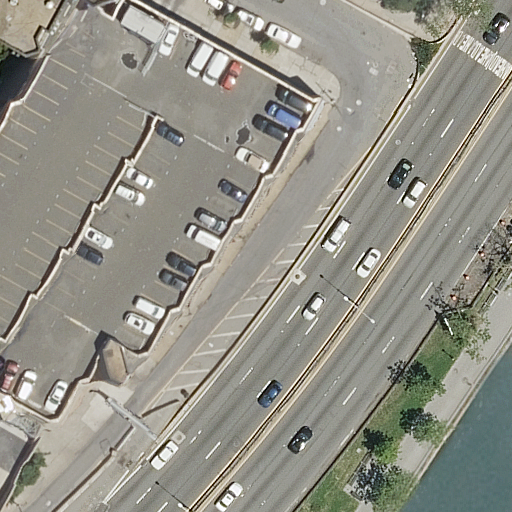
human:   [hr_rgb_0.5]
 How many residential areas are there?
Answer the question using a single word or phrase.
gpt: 1

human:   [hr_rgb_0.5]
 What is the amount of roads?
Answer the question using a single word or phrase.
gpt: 11

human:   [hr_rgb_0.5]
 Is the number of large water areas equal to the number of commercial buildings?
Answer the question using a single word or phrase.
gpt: yes

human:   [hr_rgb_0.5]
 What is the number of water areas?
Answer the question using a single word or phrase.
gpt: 1

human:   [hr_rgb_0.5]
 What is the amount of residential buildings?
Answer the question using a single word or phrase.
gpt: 1

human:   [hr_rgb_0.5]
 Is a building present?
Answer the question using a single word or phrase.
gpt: yes

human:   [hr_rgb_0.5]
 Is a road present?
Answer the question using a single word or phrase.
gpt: yes

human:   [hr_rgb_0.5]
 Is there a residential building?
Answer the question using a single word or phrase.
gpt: yes

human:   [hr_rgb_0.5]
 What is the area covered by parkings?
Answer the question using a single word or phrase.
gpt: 26m2

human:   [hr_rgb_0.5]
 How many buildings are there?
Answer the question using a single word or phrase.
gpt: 2

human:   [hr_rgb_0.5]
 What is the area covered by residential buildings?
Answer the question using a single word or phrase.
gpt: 145m2

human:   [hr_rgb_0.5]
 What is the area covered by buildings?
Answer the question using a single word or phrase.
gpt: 172m2

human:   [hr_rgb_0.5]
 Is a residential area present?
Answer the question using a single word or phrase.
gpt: yes

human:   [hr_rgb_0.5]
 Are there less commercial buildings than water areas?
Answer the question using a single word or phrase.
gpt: yes

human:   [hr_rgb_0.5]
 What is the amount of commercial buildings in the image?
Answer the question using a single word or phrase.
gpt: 0

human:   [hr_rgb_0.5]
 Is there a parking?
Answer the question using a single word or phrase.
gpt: yes

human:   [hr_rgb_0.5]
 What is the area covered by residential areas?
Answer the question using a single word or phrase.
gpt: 8560m2

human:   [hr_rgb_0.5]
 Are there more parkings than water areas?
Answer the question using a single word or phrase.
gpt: no

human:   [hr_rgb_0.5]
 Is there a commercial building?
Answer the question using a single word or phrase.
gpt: no

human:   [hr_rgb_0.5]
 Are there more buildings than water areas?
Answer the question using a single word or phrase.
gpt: yes

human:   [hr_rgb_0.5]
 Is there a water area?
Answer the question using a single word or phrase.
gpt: yes

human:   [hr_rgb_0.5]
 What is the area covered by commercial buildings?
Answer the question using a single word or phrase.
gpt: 0m2

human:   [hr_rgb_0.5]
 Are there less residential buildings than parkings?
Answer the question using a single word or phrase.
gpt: no

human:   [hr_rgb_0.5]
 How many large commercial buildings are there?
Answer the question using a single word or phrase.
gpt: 0

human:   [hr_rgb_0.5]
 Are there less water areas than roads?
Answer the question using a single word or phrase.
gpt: yes

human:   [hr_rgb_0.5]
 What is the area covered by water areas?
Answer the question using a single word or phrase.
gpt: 370m2

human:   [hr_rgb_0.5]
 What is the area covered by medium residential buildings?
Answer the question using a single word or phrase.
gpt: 145m2

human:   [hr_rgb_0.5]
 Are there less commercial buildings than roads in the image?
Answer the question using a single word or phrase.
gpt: yes

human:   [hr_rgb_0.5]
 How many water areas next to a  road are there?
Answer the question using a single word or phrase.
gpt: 1

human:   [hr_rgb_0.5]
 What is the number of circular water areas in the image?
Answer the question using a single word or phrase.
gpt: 0

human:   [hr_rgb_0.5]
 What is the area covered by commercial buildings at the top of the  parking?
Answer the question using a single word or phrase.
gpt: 0m2

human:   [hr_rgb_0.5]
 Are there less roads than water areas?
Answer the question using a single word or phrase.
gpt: no

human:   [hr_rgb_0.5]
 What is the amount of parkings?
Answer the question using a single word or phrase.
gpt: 1

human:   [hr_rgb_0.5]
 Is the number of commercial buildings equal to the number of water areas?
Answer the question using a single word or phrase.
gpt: no

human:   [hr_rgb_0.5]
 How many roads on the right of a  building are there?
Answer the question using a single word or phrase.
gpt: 9

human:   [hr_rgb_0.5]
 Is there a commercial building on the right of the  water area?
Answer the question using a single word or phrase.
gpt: no

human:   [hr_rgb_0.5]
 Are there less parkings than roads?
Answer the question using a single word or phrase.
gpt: yes

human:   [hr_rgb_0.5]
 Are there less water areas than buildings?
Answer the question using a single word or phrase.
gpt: yes

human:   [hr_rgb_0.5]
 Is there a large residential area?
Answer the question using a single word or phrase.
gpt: yes

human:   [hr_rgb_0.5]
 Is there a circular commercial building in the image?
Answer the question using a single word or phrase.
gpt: no

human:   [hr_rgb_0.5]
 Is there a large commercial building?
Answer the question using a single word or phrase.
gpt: no

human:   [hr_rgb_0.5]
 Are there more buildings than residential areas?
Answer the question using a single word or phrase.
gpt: yes

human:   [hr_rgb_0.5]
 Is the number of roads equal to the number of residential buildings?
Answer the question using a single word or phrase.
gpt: no

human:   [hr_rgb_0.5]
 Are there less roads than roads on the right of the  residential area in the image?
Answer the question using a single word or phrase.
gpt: no

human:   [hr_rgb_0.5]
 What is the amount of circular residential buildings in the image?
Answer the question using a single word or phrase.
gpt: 0

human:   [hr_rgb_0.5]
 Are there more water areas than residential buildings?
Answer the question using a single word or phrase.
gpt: no

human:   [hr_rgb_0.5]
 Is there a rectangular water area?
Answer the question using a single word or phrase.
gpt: yes

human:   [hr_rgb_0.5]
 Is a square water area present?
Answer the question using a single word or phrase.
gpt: no

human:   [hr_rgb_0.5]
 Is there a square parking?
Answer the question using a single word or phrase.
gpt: no

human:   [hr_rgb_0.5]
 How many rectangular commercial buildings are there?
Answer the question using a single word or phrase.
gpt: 0

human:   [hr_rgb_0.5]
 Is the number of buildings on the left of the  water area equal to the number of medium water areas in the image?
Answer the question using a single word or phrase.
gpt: no

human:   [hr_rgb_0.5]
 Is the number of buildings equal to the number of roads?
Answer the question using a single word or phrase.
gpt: no

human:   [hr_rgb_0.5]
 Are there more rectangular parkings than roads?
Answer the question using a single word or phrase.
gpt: no

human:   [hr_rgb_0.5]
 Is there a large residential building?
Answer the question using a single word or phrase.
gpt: no

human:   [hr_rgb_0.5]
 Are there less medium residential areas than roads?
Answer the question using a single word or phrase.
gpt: yes

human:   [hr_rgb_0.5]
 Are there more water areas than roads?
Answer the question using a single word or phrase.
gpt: no

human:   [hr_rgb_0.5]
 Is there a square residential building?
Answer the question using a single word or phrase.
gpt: no

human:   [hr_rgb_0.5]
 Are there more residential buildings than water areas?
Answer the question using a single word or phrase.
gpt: no

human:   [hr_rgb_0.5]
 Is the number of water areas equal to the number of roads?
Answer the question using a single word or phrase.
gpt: no

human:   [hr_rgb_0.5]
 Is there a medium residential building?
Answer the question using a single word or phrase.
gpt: yes

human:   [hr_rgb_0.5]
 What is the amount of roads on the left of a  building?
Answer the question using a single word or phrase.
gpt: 0

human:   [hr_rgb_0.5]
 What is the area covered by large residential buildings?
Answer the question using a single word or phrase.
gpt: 0m2

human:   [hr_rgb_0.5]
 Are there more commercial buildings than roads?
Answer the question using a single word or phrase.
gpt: no

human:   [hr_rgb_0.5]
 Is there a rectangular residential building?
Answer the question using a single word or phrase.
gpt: yes